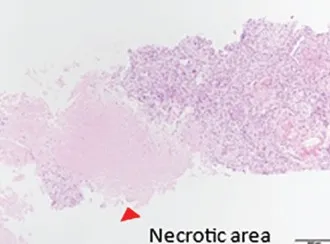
Liver biopsy tissue. HE staining: increased necrotic area after treatment. (A) Pretreatment.
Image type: pathology (h&e)